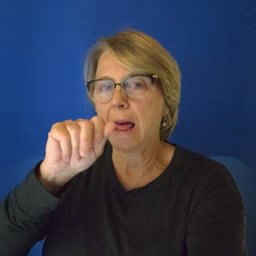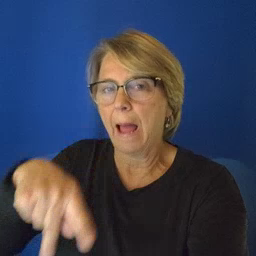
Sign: nap